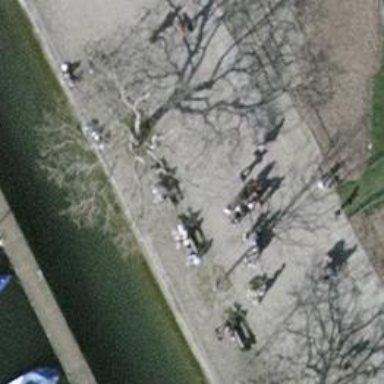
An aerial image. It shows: Bench.